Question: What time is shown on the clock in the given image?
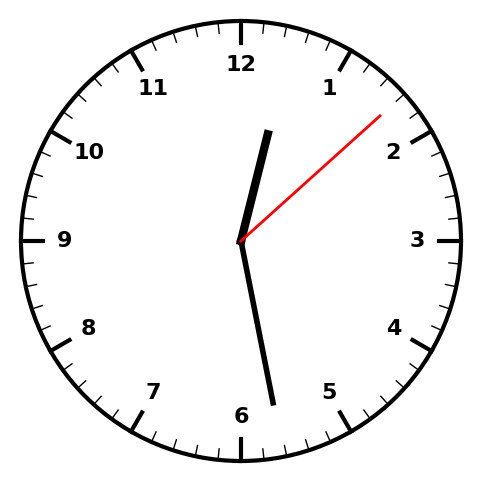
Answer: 12:28:08